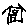
Label: house